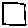
Label: square